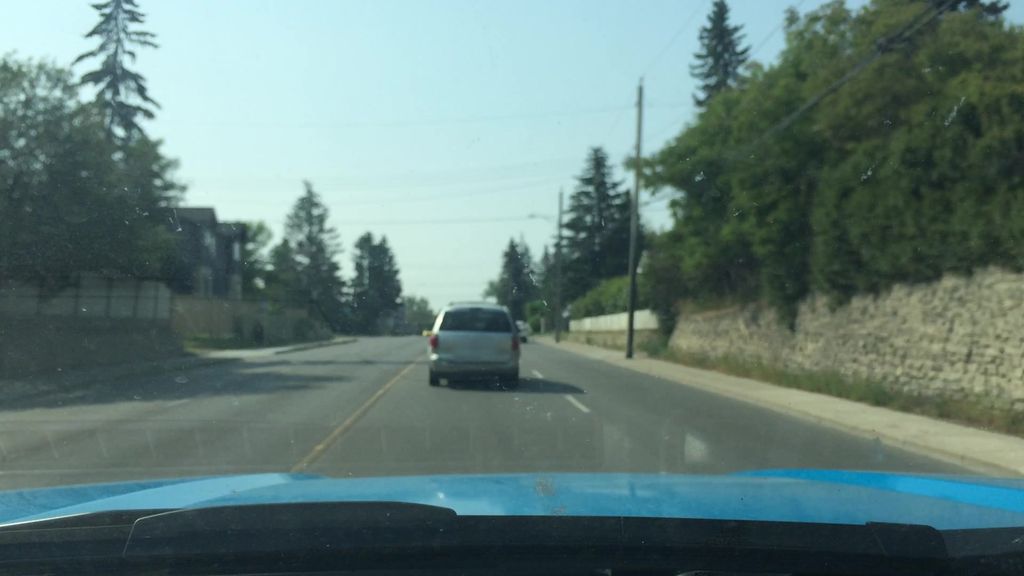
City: calgary